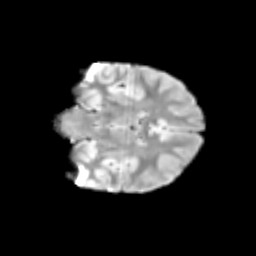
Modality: T2w
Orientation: coronal
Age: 11
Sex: male
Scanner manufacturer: siemens
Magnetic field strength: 3 T
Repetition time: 3.8 s
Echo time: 0.07 s